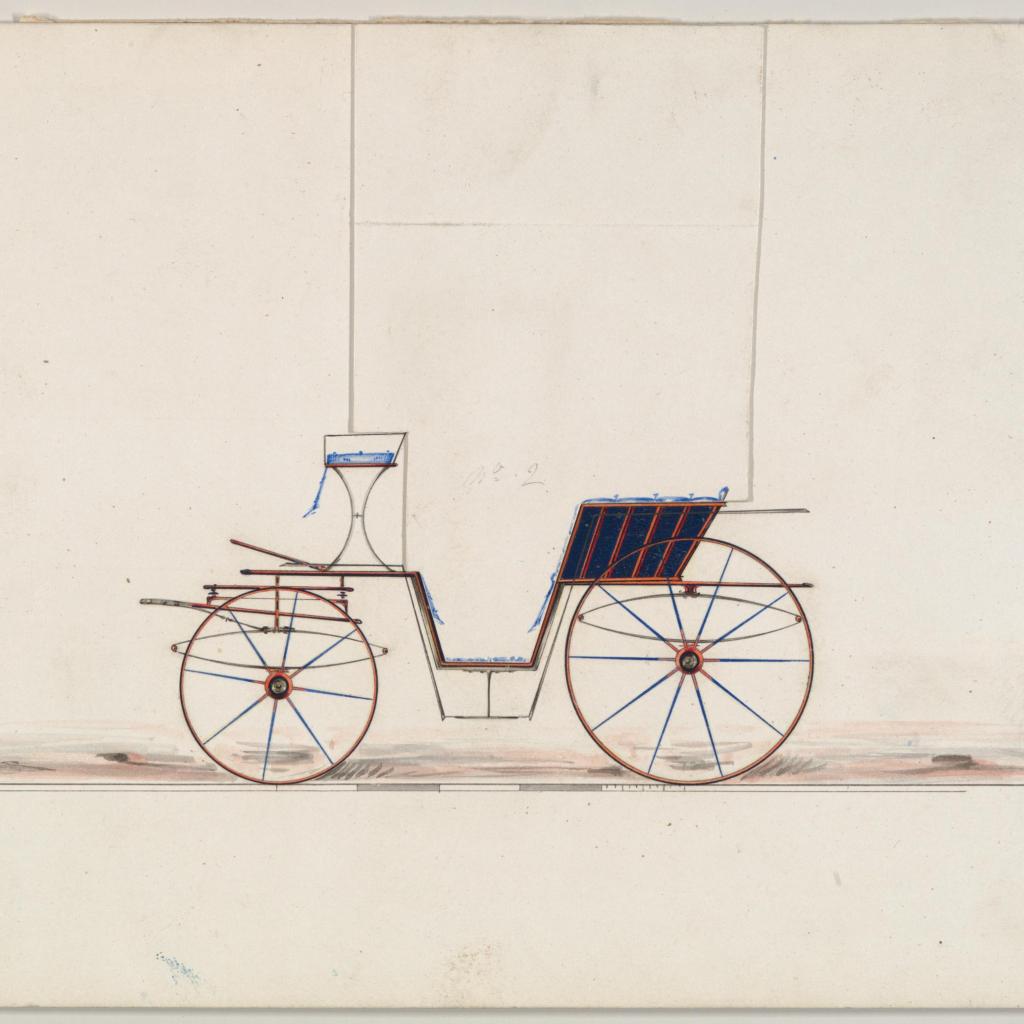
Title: Design for Brett (unnumbered)
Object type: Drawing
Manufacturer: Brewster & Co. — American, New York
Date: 1850–70
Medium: Pen and black ink, watercolor and gouache with gum arabic
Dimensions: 6 x 8 1/4 in. (15.2 x 21 cm)
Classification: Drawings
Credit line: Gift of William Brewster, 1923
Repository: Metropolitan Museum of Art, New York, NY